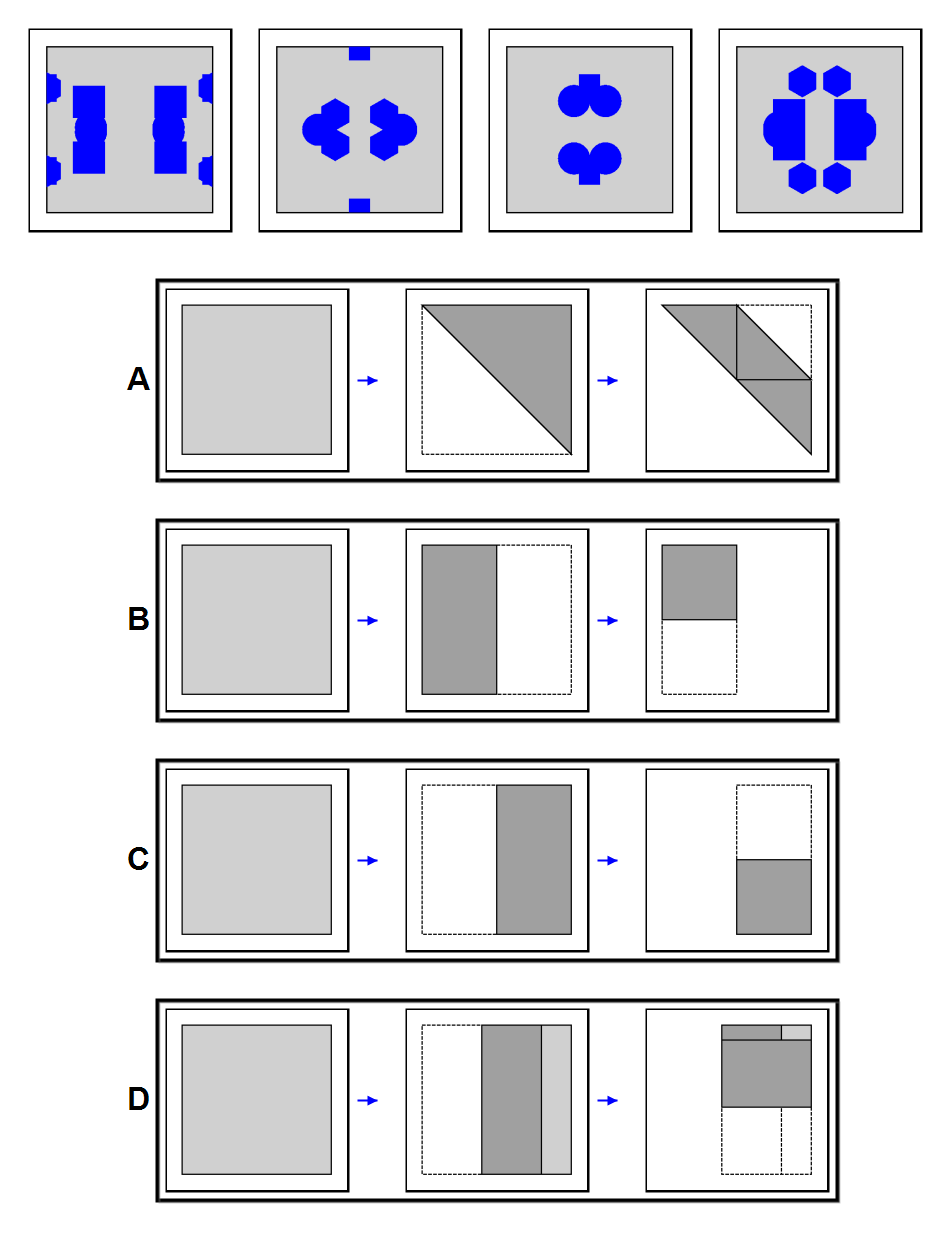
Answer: C